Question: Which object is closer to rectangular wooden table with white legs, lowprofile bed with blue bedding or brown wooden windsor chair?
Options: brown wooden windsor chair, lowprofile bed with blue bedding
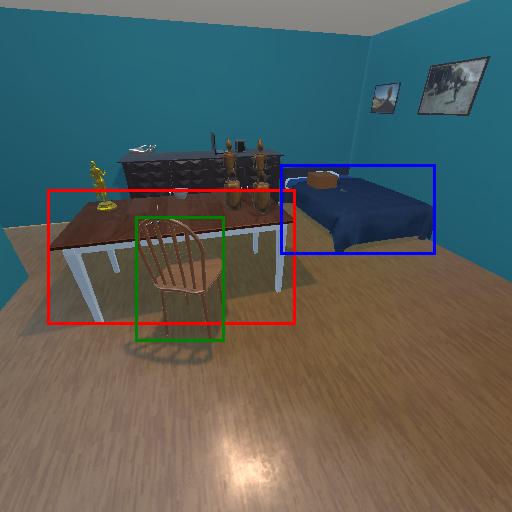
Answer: brown wooden windsor chair